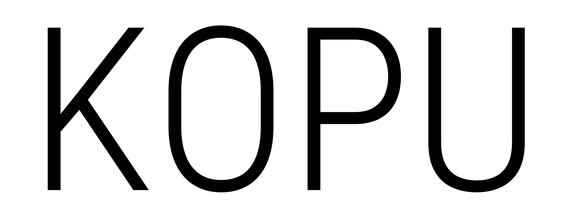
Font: Roboto_Condensed_Light